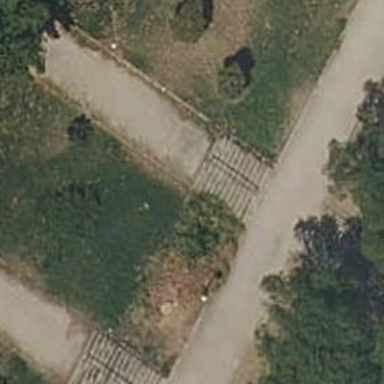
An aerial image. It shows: Set of steps on the road.